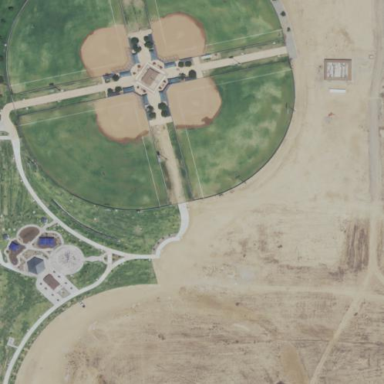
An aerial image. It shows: Baseball pitch for leisure and sports activities.